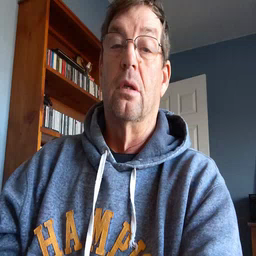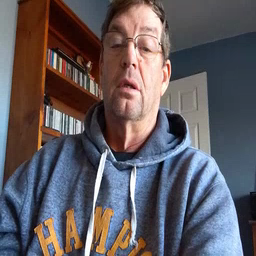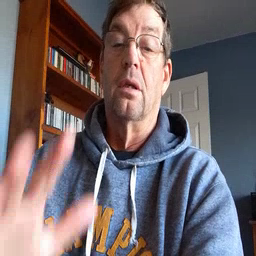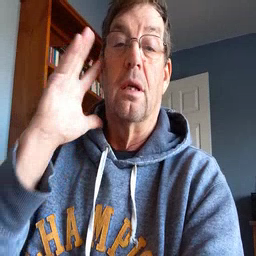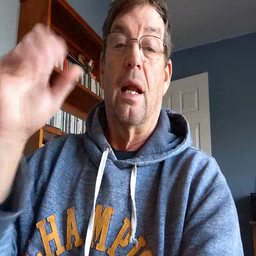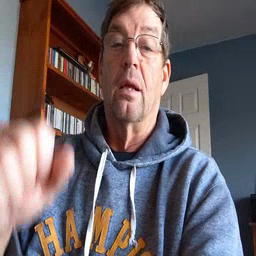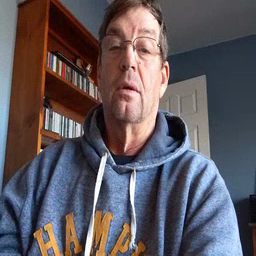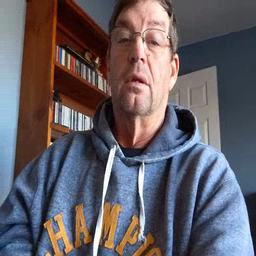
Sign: loud